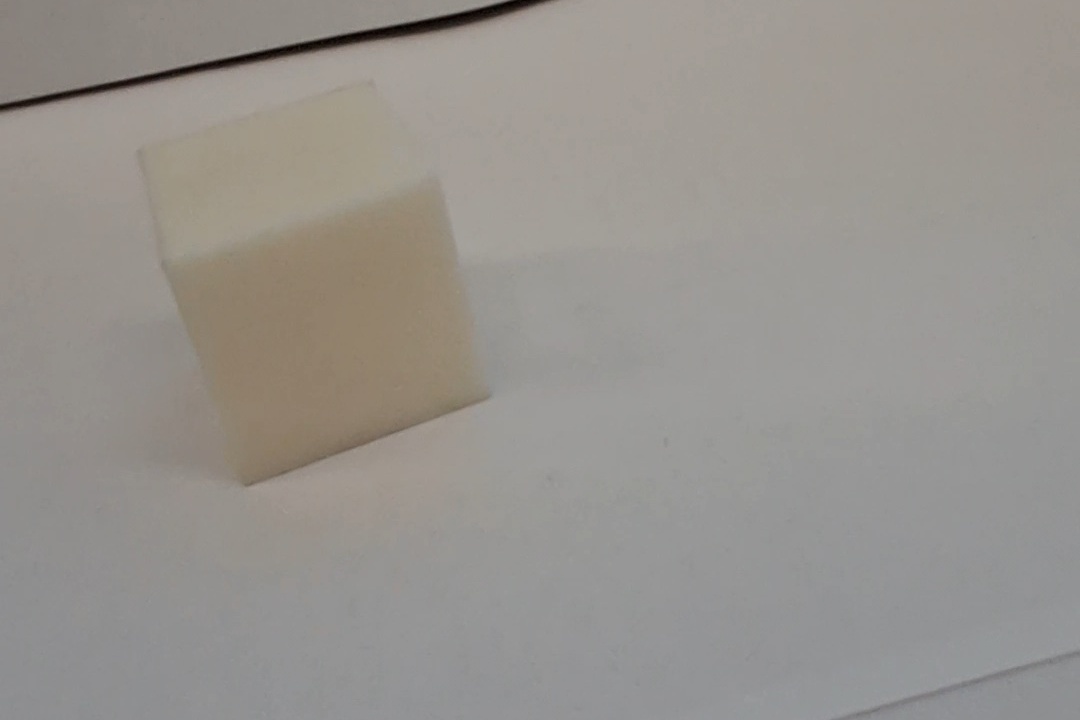
Label: Cuboid